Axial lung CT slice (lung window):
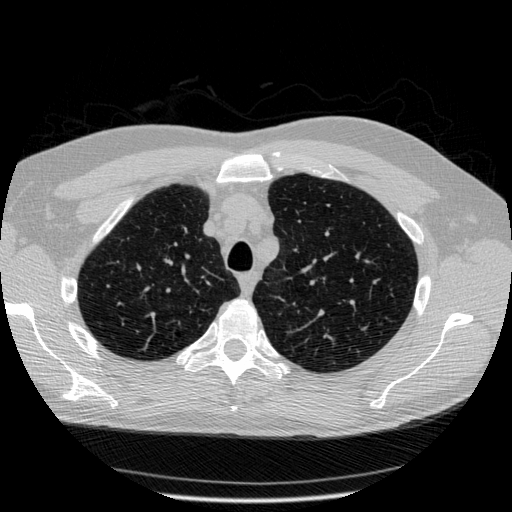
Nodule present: no